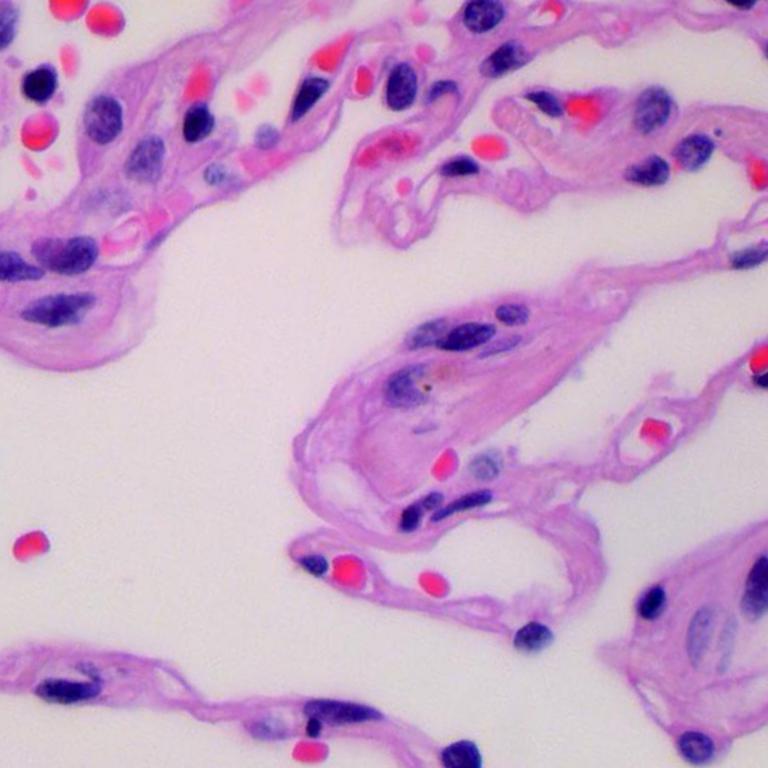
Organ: lung
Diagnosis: benign